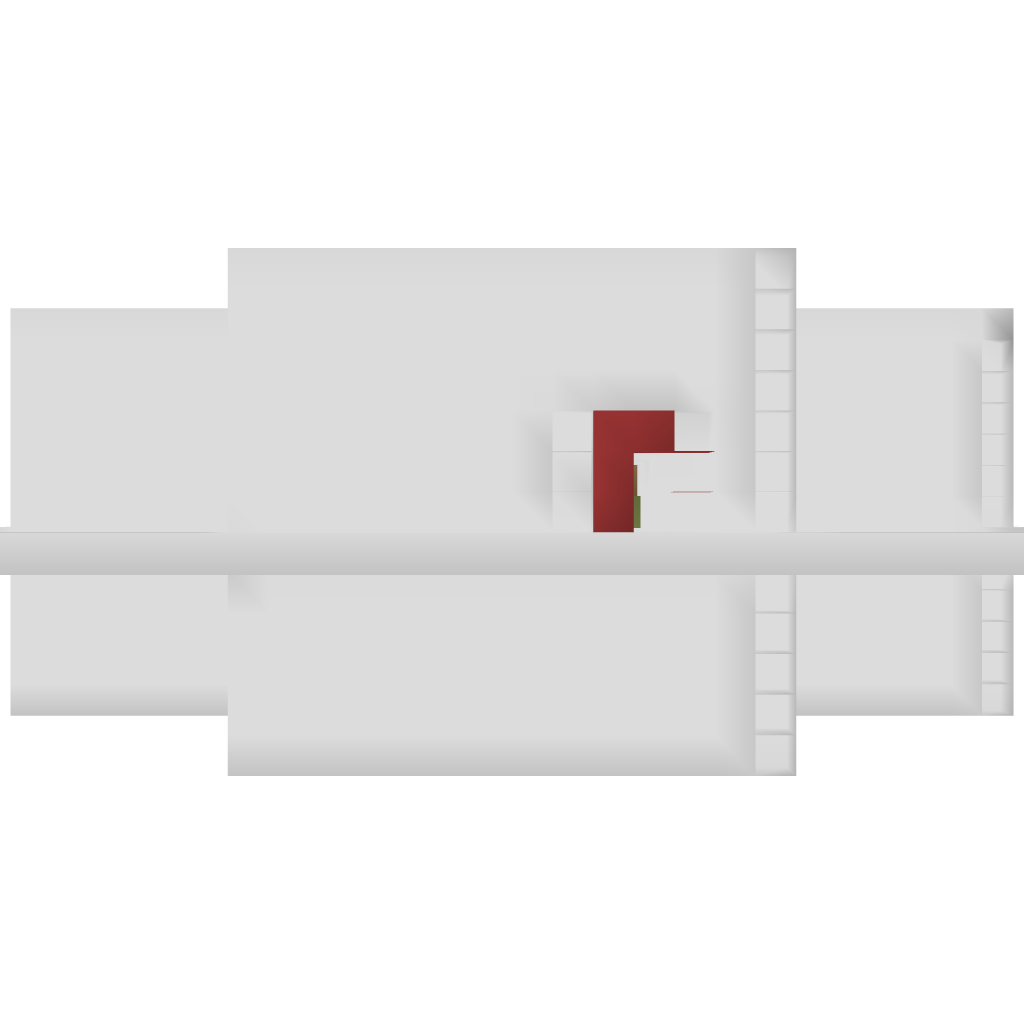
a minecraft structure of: Redstone torch key 4 door system